Field crop: maize
Growth stage: 2
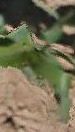
Species: maize